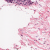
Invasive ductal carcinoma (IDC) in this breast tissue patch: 0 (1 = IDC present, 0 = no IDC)